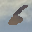
Label: 6